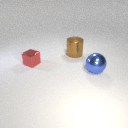
small red metal cube to the left of large blue metal sphere